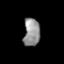
Tissue: prostate
Cell type: T cells
Senescence score: 0.2706
Nuclear area (px): 449
Mean DAPI intensity: 145.367